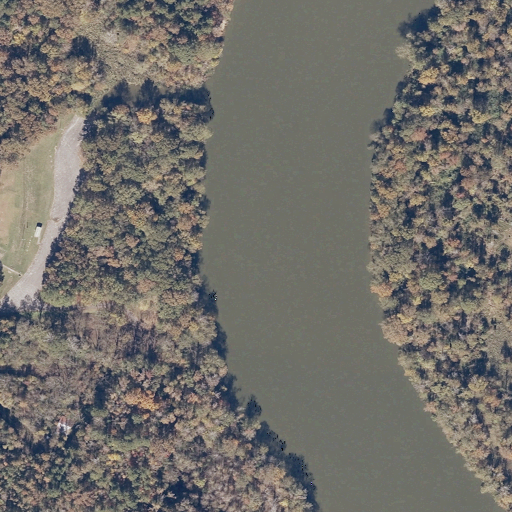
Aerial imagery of bar in Alabama named Big Log Shoals (historical) containing open water, woody wetlands, mixed forest, deciduous forest, open development, pasture, low intensity development, herbaceous wetlands, medium intensity development, and evergreen forest